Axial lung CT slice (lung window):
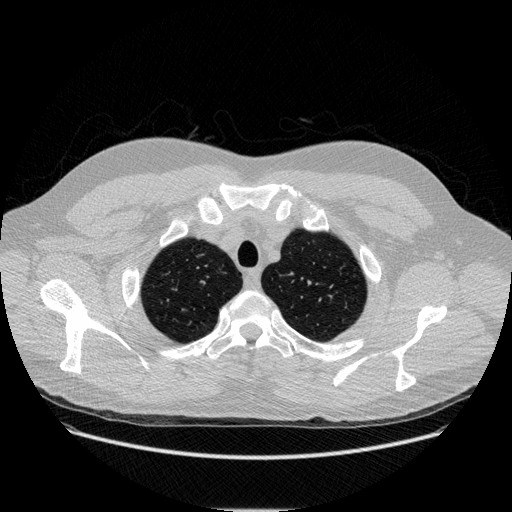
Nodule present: no